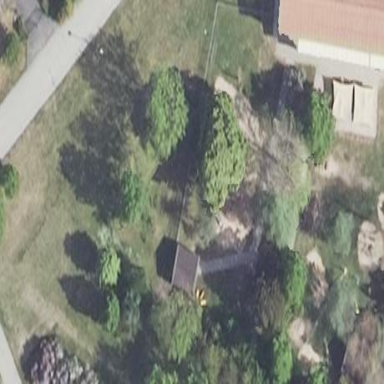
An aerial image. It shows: Kindergarten.